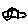
Label: car